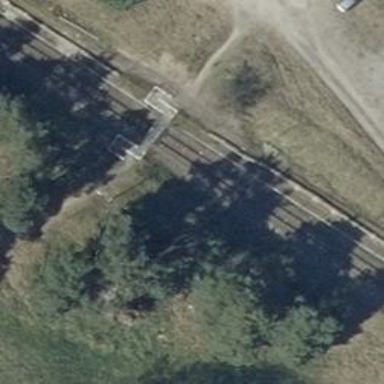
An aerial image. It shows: Crossing for the railway.